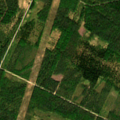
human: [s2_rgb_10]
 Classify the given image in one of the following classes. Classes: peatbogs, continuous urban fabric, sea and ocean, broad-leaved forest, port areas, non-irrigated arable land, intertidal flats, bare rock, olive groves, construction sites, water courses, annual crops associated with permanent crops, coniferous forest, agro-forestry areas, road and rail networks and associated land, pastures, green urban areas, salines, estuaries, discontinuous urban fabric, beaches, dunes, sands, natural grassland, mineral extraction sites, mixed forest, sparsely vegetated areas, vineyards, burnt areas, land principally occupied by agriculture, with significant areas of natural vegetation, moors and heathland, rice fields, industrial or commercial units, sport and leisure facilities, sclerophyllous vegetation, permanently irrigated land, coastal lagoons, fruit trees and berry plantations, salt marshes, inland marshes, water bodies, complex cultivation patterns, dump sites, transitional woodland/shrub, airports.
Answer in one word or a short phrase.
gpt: coniferous forest, mixed forest, transitional woodland/shrub